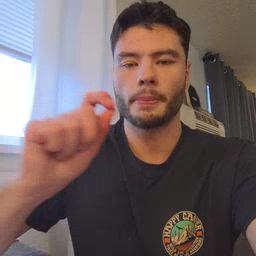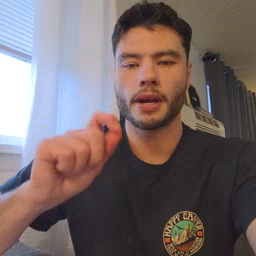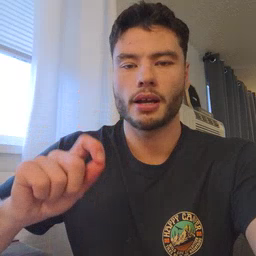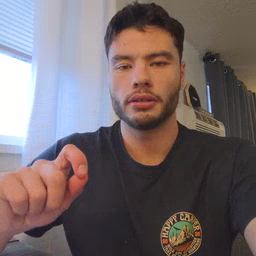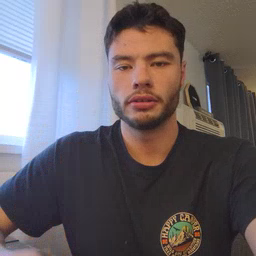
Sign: pen